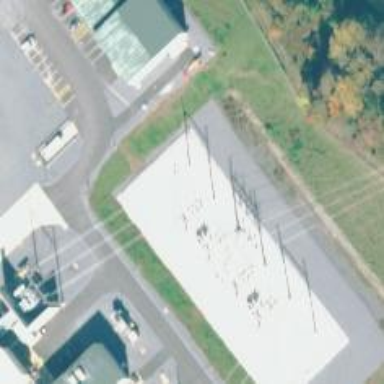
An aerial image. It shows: Switch for power supply.